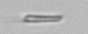
Label: fiber